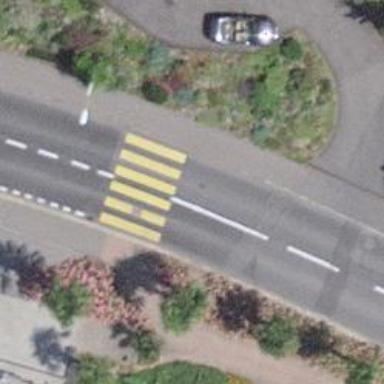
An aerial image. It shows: Pedestrian crossing with zebra markings on the footway.